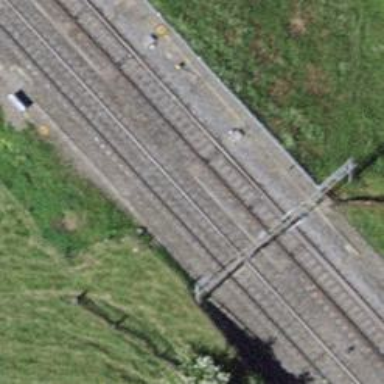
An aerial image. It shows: Railway switch.